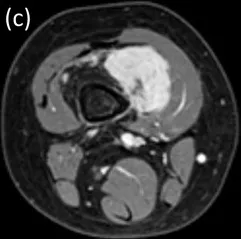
Pre-operative magnetic resonance image of the right femur. The lesion was located beneath the vastus medialis muscle, and the vastus intermedius muscle showed fatty degeneration. Axial view of the right proximal femur.
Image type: radiology (mri)